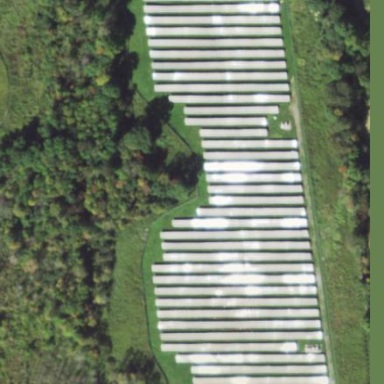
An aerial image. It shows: Solar power plant with photovoltaic technology surrounded by fence.